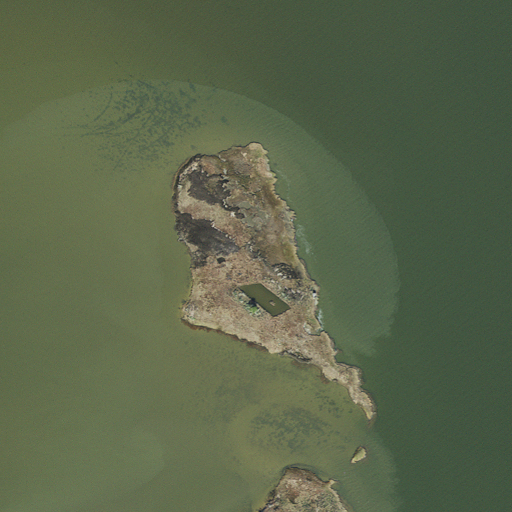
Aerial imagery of cape in Maryland named Ruben Point containing open water and herbaceous wetlands